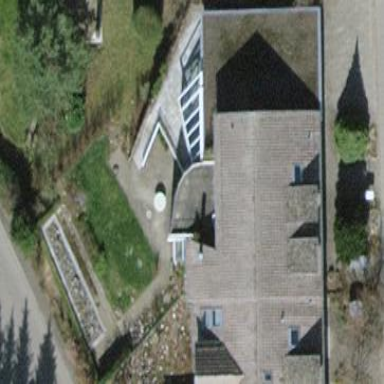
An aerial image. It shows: Semidetached house with tile roof.